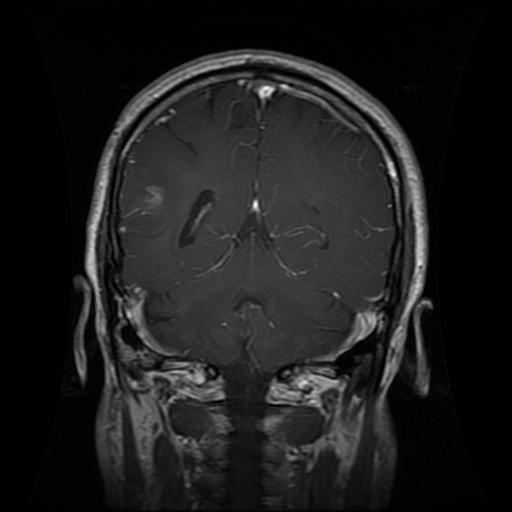
Label: glioma